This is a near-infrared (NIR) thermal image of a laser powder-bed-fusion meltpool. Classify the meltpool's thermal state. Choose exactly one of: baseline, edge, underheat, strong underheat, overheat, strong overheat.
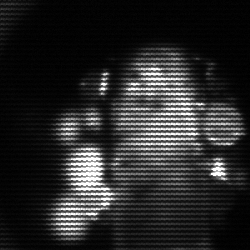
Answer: strong underheat